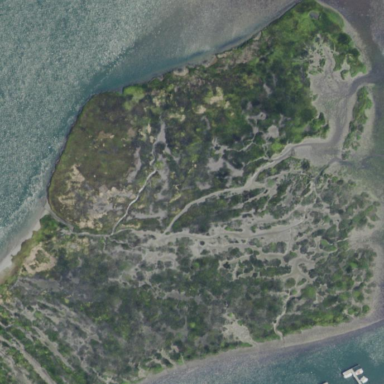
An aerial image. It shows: Islet along the coastline.